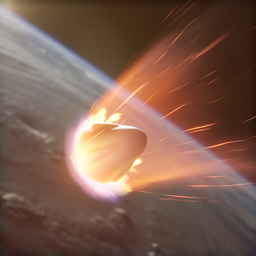
Label: nature